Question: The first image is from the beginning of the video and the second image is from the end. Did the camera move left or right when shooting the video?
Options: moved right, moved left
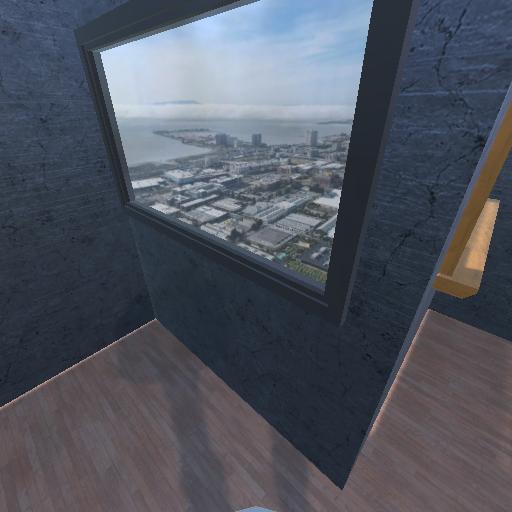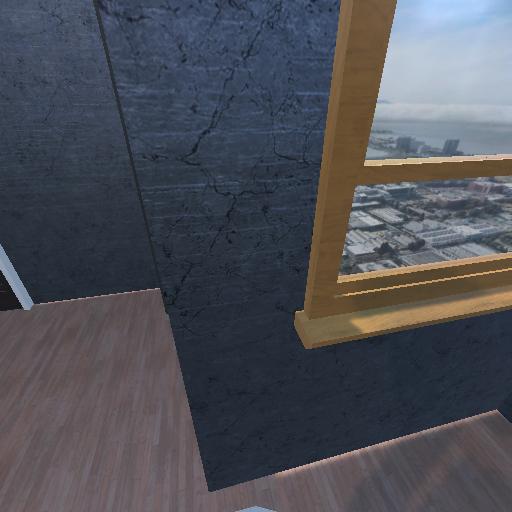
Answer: moved right